Question: We can use 'shape' to create a simple border,for example I saw this code <URL>:
'''
<?xml version="1.0" encoding="utf-8"?>
<layer-list xmlns:android="http://schemas.android.com/apk/res/android">
<item>
<shape android:shape="rectangle">
<corners android:radius="5dip" />
<solid android:color="@color/black" />
<stroke android:width="2dip" android:color="@color/white" />
</shape>
</item>
</layer-list>
'''
But I need a border with a title like this image:

How I can do that?
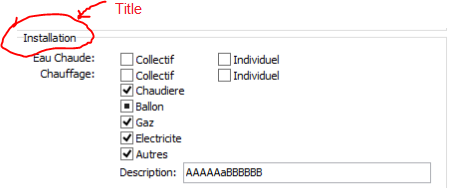
Answer: Now I found a good code that helps me <URL>.I add code here:
'''
<?xml version="1.0" encoding="utf-8"?>
<FrameLayout xmlns:android="http://schemas.android.com/apk/res/android"
android:layout_width="fill_parent"
android:layout_height="fill_parent"
android:color="#000000">
<View
android:layout_width="fill_parent"
android:layout_height="fill_parent"
android:background="@drawable/rectangle"
android:layout_margin="20dp"
/>
<RelativeLayout
android:layout_width="fill_parent"
android:layout_height="fill_parent">
<TextView
android:layout_width="wrap_content"
android:layout_height="wrap_content"
android:layout_centerHorizontal="true"
android:background="#000000"
android:layout_marginTop="10dp"
android:text="TITLE!"
android:textColor="#ffffff"/>
</RelativeLayout>
'''
And @drawable/rectangle is in a drawable rectangle.xml file like this:
'''
<?xml version="1.0" encoding="utf-8"?>
<shape xmlns:android="http://schemas.android.com/apk/res/android"
android:shape="rectangle">
<solid android:color="@android:color/transparent"/>
<stroke android:width="2dip" android:color="#ffffff"/>
</shape>
'''